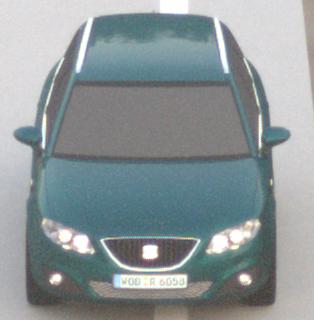
Make: SEAT
Model: Exeo ST 1.6
Detailed model: Exeo (3R) ST
Model produced from: 2010/05
Model produced until: 2010/08
Doors: 5
Color: blue
Road condition: dry road
Daytime: sunrise or sunset
Contrast: low contrast